Question: How do I format data being shown on a kendo ui bar chart?
I need some money values to be shown for example as "PS5k" rather than "PS5000".
'''
valueAxis: {
labels: {
format: "PS{0}K"
},
title: {
text: "Cover note premium"
}
},
'''

I don't know how to divide the value being put into this graph.
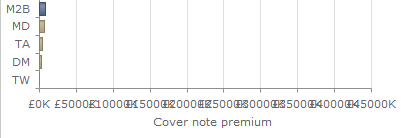
Answer: Finally found out how to divide a number on a label.
'''
xAxis: {
min: 8,
max: 18,
title: {
text: "Hour of day"
},
labels: {
template: "#= kendo.format('{0}',value/60) #"
}
},
'''